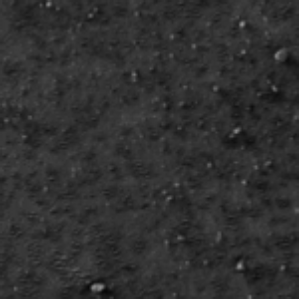
Label: frost